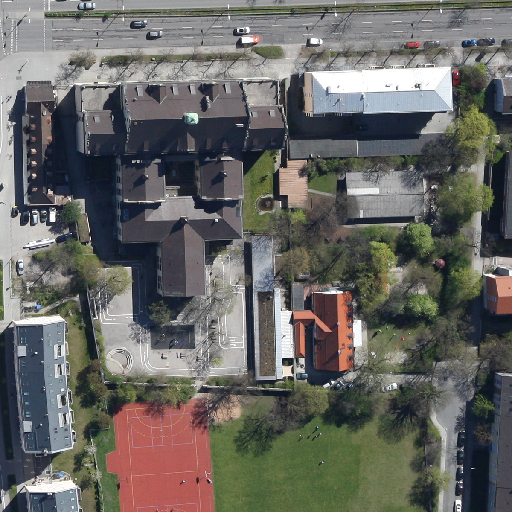
Referring expression: vehicle driving on the road